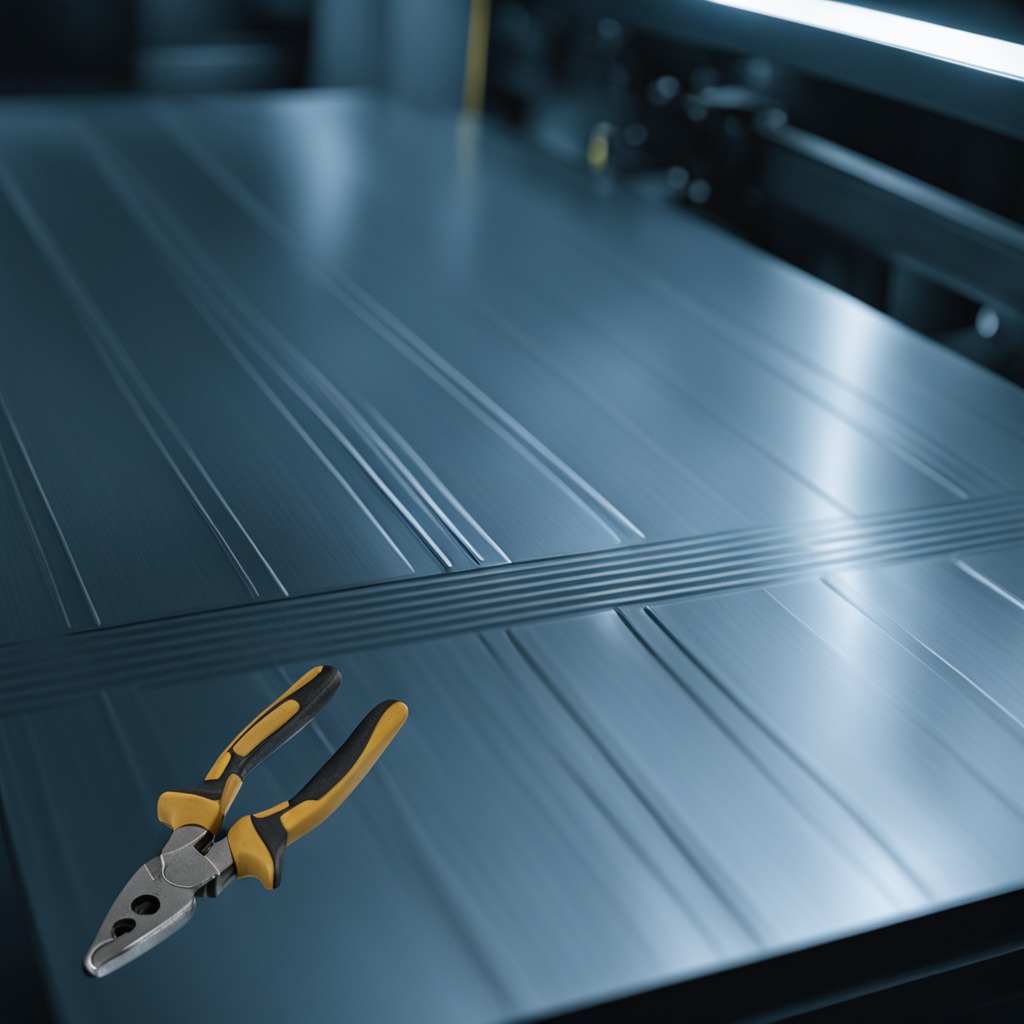
A plier is lying on a metal table in a machine shop under fluorescent lights.